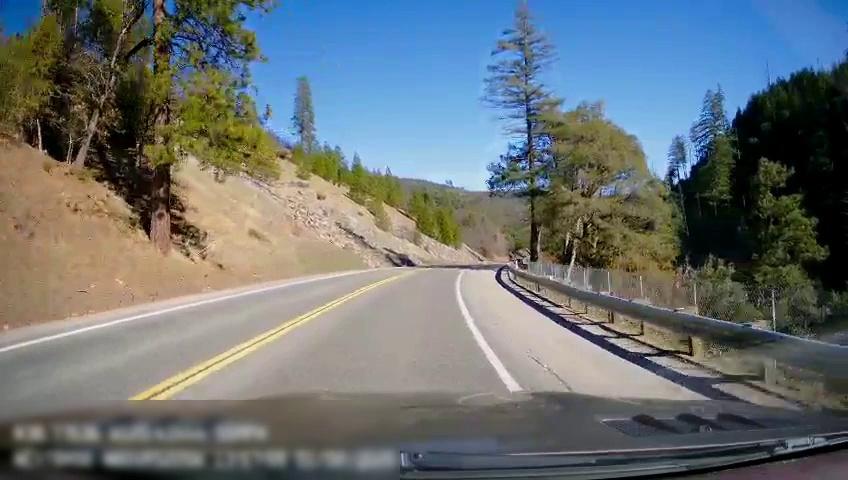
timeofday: Day
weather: Sunny
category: Drivable Space
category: Drivable Space
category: Lanes | Opposite Lane
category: Lanes | Current Lane
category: Lanes | Opposite Lane
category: Lanes | Current Lane